Question: I have an app in android which was able to render a pdf, in a web view
The pdf is hosted online and and one of my requirements was not to download the pdf locally.
Until some days ago, I was able to fulfill every requirement by using the url
'''
https://docs.google.com/gview/viewer?embed=true&url=<pdf_url>
'''
Now, Google has changed this url. The new url is the following:
'''
https://drive.google.com/viewerng/viewer?embedded=true&url=<pdf_url>
'''
With the new viewer, Android do not render the pdf anymore. Instead, every time I try to load the pdf in the viewer, both the emulator and the devices show the following image:

How can I solve this issue?
Thank you,
Rik
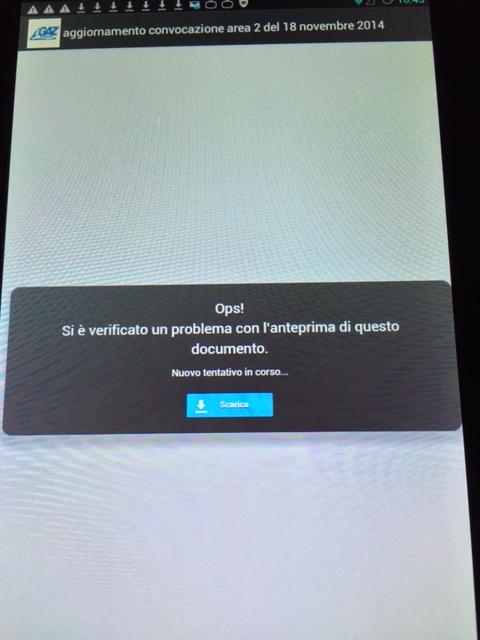
Answer: Up to now, I put in place a workaround: I download the pdf in the external storage and I launch an app to display it, by using an intent.
I keep replacing the old pdf with the new one, every time the user wants to download a new pdf. In this way, I have not to worry about the physical space in the SD and the requirement not to download the pdf locally is partially fulfilled, since at any time, there could be only one pdf stored.
I hope Google will solve the drive viewer issue as soon as possibile.